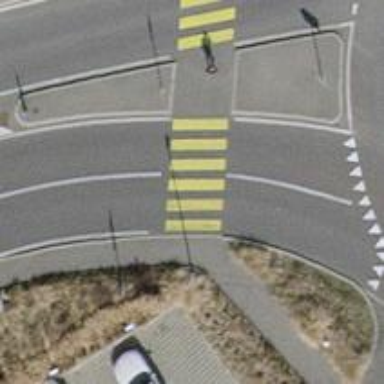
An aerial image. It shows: Marked crossing with zebra markings on the road.